Question: I'm trying to read an initial text file within a .jar file. I tried to load the file with ClassLoader, but it didn't work. The strange thing is that this way it worked within Eclipse, but it didn't as separate executable jar file.
Now I'll try to recreate the situation:
Class A:
'''
/**
* Read initial file.
*
* @return initial file
*/
private SomeObject readInitialObject() {
String path = "object/Welcome.xml";
File f = new File(path);
Reader r = new Reader(f);
SomeObject o = r.read();
return o;
}
'''
Class Reader:
'''
private File importedFile;
public void read() {
...
DocumentBuilderFactory dbFactory = DocumentBuilderFactory
.newInstance();
DocumentBuilder dBuilder = dbFactory.newDocumentBuilder();
Document doc = dBuilder.parse(FileLoader.load(importedFile.
getPath()));
}
'''
Class FileLoader
'''
/**
* Load input stream.
*
* @param path file path
* @return input stream
*/
public static InputStream load(final String path) {
InputStream input = FileLoader.class.getResourceAsStream(path);
if (input == null) {
input = FileLoader.class.getResourceAsStream("/" + path);
}
return input;
}
'''

I'll be grateful to receive your advice. Thank you!
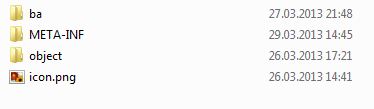
Answer: Have a look at <URL> for an example.
You need to specify the path relative to the class you are using the 'getResourceAsStream' on